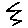
Label: zigzag